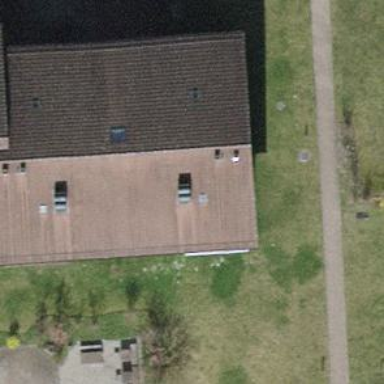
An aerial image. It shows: Building with gabled roof made of roof tiles.